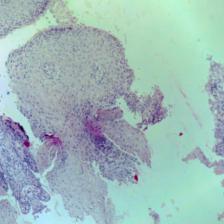
Diagnosis: Normal